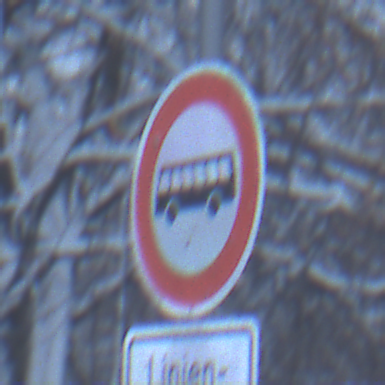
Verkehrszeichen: VerbotKraftomnibusse
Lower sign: BesondereFahrzeugeUndTransportgueter2
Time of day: Midday
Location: Outdoor (Nature)
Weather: Overcast
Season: Winter
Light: Natural